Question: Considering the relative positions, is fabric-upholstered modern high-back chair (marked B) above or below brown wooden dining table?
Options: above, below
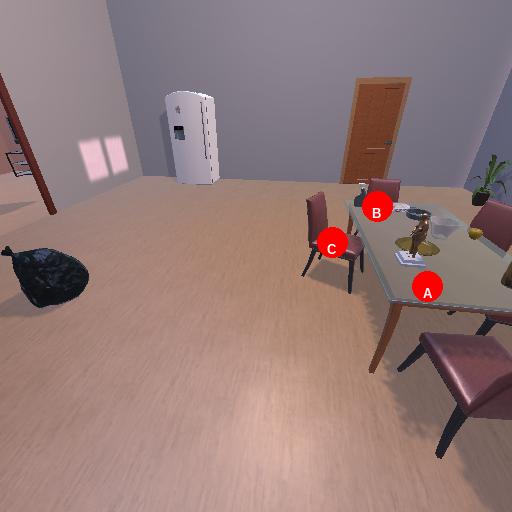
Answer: above